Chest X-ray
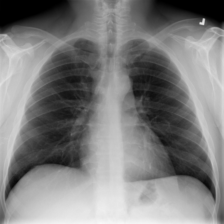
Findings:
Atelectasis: negative
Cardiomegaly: negative
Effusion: negative
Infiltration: negative
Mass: negative
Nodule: negative
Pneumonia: negative
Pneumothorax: negative
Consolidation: negative
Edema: negative
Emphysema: negative
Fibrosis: negative
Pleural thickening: negative
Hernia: negative